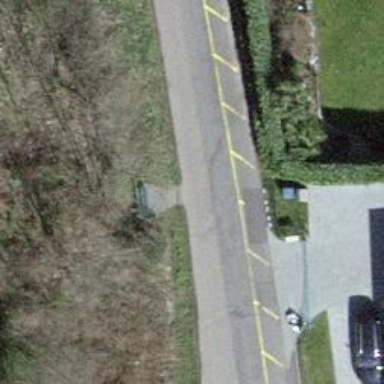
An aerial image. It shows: Bench.